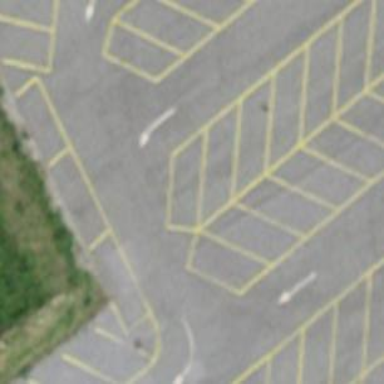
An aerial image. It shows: Asphalt parking aisle road.